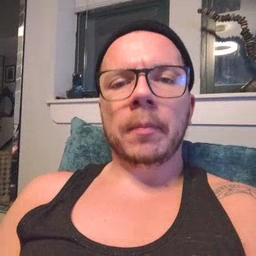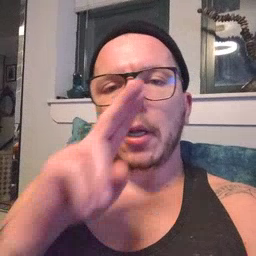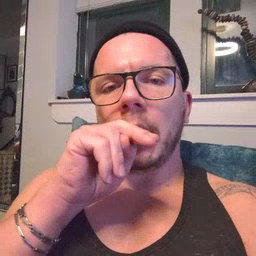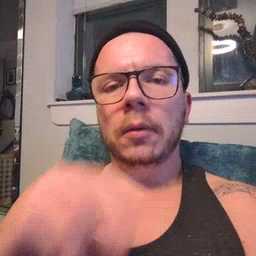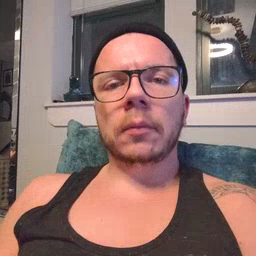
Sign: tongue